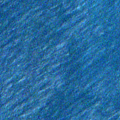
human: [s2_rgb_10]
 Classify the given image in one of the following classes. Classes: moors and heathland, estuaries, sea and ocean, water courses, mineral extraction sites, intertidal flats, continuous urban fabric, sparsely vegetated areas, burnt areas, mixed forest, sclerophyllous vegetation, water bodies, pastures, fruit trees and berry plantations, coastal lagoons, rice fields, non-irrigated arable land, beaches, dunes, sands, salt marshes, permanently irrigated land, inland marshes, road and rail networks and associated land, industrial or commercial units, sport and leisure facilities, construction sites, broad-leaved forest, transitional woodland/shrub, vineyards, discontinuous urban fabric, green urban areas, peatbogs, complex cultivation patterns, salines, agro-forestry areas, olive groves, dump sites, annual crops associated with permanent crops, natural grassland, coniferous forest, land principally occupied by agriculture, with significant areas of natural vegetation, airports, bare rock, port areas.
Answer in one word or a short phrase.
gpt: sea and ocean